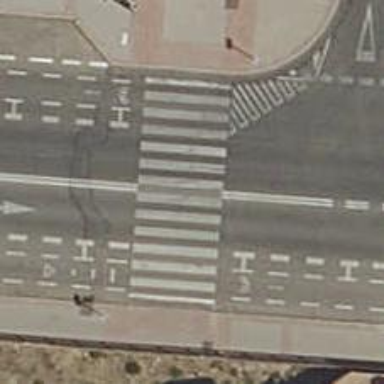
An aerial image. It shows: Road crossing with traffic signals.